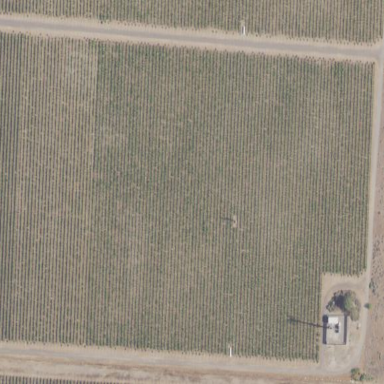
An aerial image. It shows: Vineyard where grapes are grown.